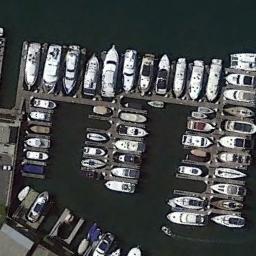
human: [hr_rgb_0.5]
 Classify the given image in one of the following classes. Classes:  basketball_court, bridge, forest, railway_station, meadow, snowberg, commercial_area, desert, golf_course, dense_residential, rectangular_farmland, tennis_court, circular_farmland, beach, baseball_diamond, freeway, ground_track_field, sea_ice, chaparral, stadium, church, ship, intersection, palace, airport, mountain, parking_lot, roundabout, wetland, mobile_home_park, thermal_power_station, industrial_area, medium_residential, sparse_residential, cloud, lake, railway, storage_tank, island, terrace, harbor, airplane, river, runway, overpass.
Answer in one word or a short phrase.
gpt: harbor